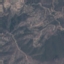
Land use / land cover: HerbaceousVegetation